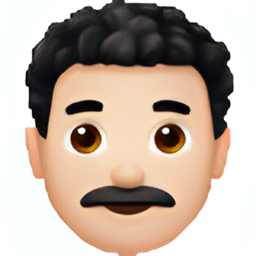
Name: man curly haired light skin tone
Emoji: 👨🏻‍🦱
Group: People & Body
Sub-group: person